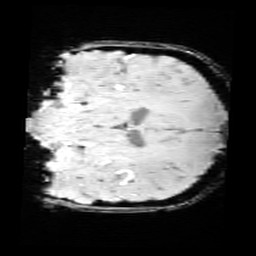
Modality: SWI
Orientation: coronal
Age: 12
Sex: female
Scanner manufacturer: siemens
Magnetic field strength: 3 T
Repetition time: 0.027 s
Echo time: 0.02 s